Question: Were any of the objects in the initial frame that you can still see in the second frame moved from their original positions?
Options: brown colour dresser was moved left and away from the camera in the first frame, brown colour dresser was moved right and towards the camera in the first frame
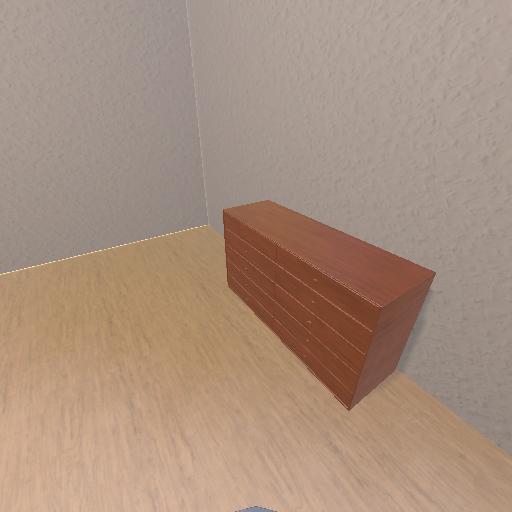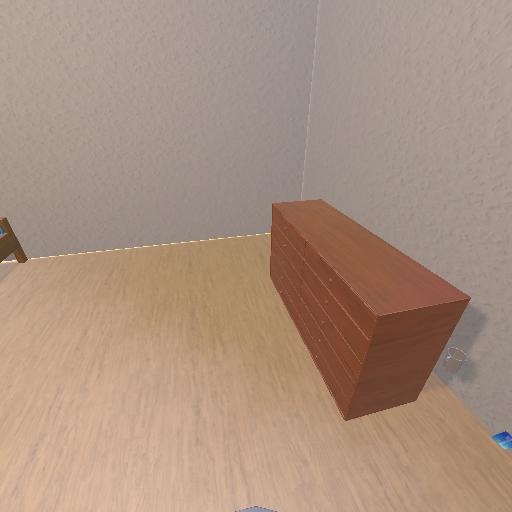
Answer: brown colour dresser was moved left and away from the camera in the first frame